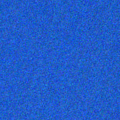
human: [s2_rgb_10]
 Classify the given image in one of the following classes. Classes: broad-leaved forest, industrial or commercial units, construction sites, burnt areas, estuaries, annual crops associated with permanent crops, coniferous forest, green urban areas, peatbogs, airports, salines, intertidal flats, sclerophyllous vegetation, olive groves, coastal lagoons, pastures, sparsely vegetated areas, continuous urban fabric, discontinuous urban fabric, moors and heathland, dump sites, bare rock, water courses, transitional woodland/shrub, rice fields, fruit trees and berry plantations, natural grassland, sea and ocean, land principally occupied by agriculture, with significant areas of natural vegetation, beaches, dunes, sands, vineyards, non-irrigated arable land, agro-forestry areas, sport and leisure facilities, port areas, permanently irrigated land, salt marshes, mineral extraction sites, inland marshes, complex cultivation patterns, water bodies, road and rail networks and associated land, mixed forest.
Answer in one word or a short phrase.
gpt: sea and ocean